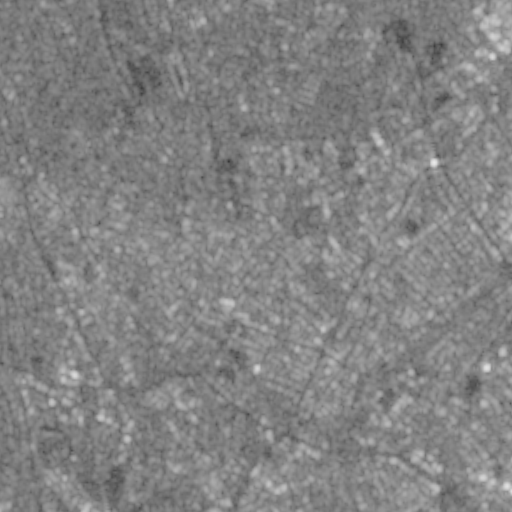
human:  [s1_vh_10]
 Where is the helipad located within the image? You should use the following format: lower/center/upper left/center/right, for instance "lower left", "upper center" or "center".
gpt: The helipad is located in the upper right of the image.
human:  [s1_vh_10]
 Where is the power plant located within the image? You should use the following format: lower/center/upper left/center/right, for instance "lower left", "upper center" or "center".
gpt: The power plant is located in the lower left of the image.
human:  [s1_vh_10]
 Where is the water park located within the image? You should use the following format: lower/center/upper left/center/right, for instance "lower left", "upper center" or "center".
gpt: The water park is located in the lower right of the image.
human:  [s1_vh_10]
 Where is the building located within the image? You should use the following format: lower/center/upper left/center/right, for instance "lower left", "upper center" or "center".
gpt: There is no building in the image.

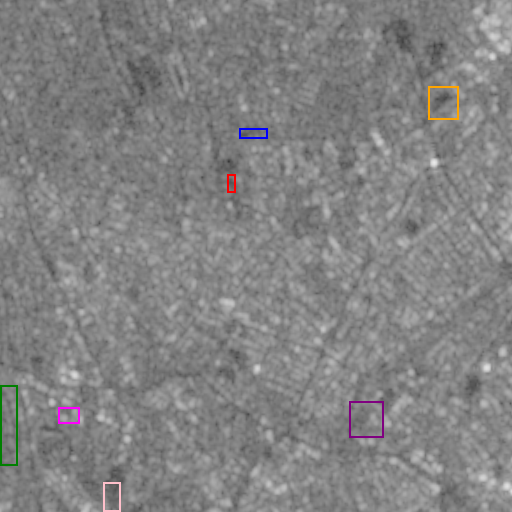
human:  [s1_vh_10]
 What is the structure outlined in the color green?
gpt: The structure outlined in green is a park.
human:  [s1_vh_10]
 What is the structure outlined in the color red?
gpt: The structure outlined in red is a parking garage.
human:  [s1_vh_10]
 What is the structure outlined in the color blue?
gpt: The structure outlined in blue is a parking lot.
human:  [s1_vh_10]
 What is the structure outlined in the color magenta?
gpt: The structure outlined in magenta is a power plant.
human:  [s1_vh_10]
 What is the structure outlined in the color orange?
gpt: The structure outlined in orange is a stadium.
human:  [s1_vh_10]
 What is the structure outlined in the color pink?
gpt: The structure outlined in pink is a track.
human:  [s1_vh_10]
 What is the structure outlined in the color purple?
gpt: The structure outlined in purple is a water park.
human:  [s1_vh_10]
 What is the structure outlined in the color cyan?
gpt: There is no cyan outline.